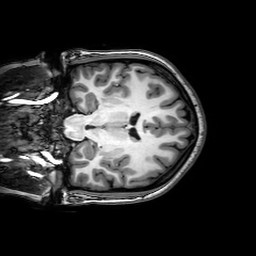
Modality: T1w
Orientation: coronal
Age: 23
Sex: female
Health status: healthy
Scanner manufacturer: philips
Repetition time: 0.008276 s
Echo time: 0.00379 s